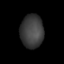
Tissue: lung
Cell type: T cells
Senescence score: 0.2197
Nuclear area (px): 753
Mean DAPI intensity: 60.869